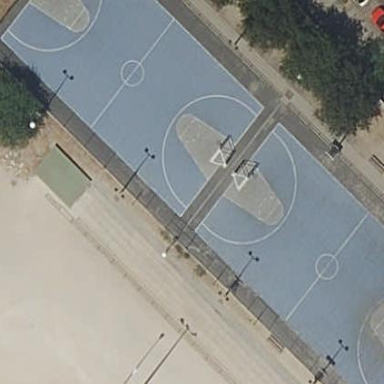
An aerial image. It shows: Basketball court on pitch.